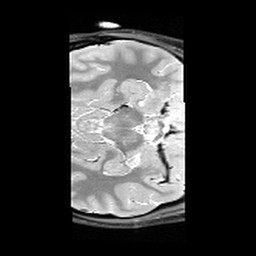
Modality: PDw
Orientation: axial
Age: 24
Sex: female
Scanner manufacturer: siemens
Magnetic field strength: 3 T
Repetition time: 6.49 s
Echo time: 0.016 s